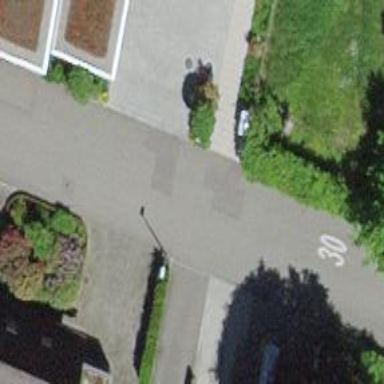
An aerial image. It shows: Residential road.